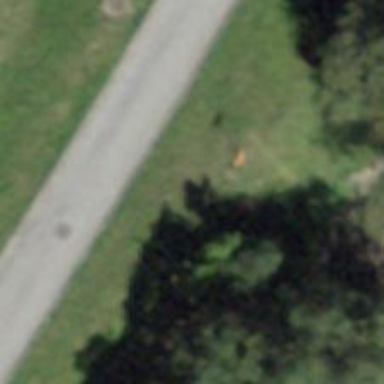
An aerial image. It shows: Pole with roofed pipeline marker.